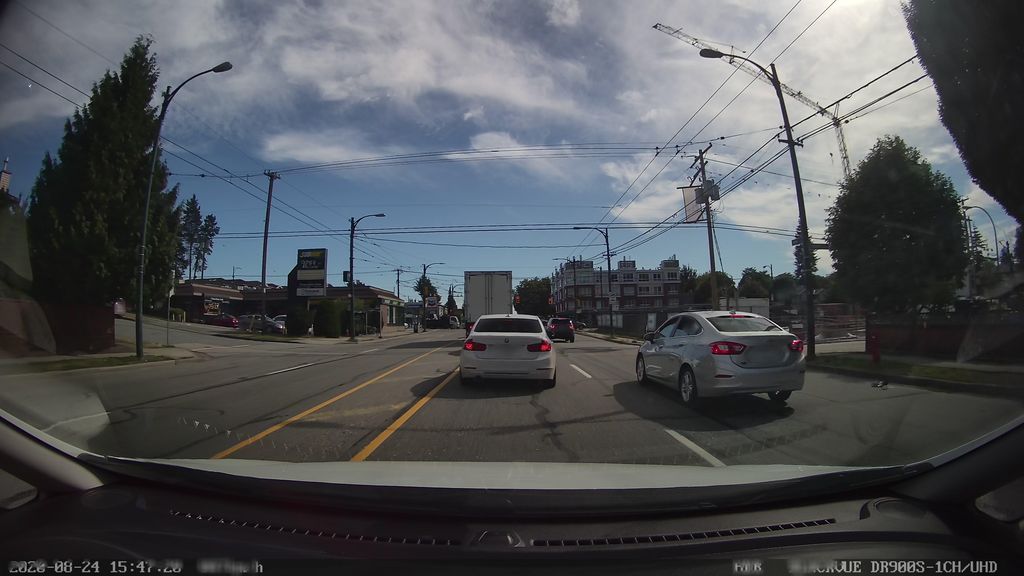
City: vancouver